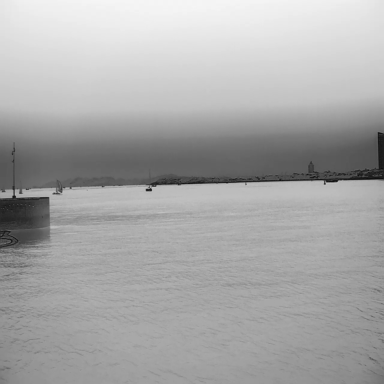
There is a container_ship in the infrared image.